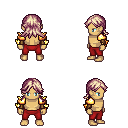
a pixel art fantasy rpg character, male body template, human, tanned skin, gold arm armor, red pants, white blonde loose hair, leather bracers, four views (front, back, left, right), 2x2 character sprite sheet, small pixel art, hard edges, no anti-aliasing